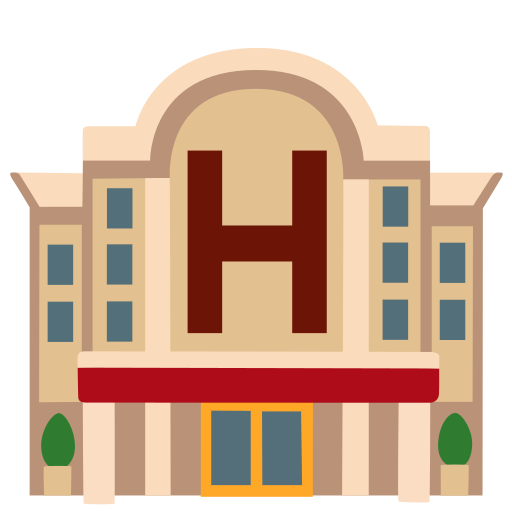
Emoji: 🏨